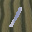
Label: 1